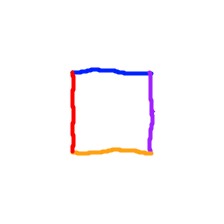
Shape: square